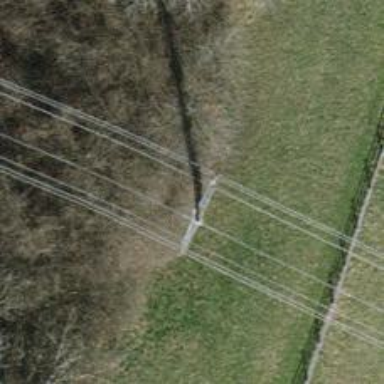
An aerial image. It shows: Concrete power pole.